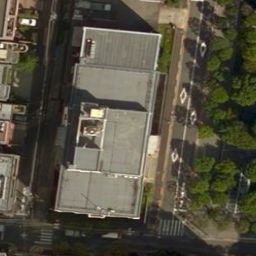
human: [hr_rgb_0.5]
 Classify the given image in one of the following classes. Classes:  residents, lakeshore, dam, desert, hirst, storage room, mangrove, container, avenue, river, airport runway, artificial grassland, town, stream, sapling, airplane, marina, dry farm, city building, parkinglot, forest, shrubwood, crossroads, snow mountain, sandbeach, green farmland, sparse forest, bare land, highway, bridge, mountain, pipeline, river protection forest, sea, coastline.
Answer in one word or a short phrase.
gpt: city building